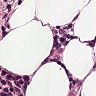
Metastatic tissue present: no